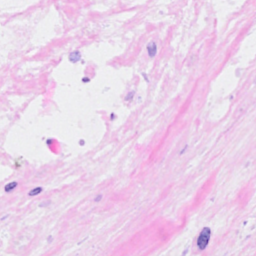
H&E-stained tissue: Breast